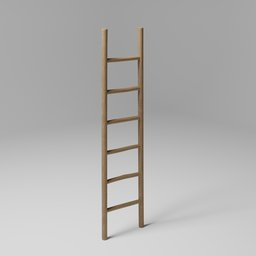
Label: tools